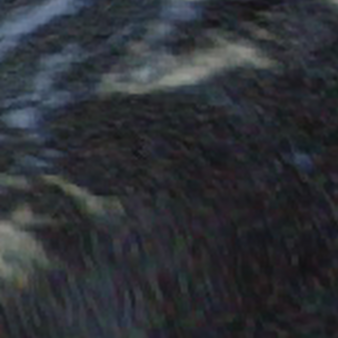
Label: other